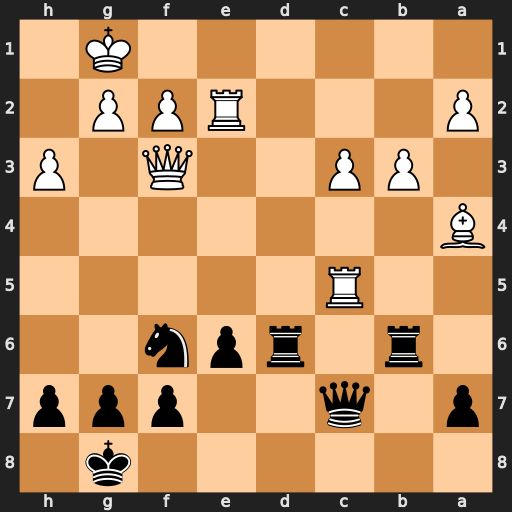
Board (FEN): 6k1/p1q2ppp/1r1rpn2/2R5/B7/1PP2Q1P/P3RPP1/6K1
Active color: b
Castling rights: -
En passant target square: -
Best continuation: Rd1+ Re1 Rxe1#